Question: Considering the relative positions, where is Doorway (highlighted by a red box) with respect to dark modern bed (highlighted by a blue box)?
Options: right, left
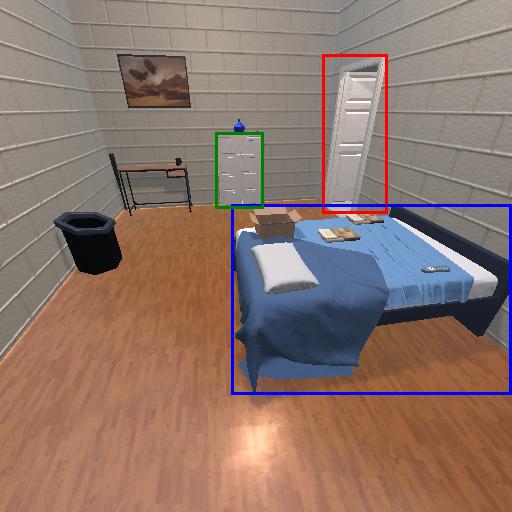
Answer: right